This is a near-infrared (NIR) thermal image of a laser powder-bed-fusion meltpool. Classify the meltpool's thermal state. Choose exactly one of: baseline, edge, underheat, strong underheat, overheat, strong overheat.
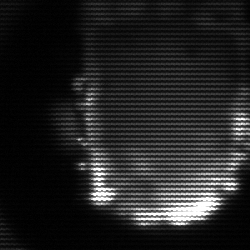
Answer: baseline